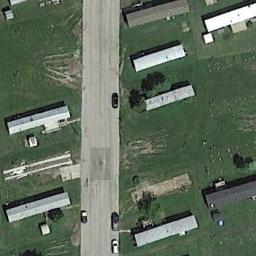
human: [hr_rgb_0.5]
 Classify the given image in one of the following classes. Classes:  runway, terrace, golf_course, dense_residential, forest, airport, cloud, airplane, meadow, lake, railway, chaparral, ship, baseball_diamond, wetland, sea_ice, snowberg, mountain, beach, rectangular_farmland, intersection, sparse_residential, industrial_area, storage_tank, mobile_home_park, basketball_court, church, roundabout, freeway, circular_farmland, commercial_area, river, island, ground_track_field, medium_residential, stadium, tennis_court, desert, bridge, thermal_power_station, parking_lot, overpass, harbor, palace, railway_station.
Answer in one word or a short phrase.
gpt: mobile_home_park